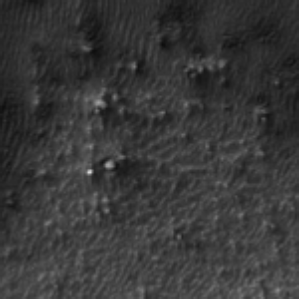
Label: frost